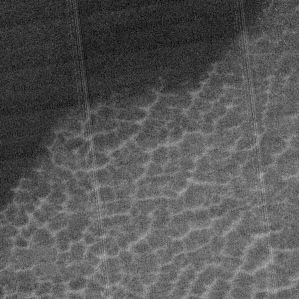
Label: frost